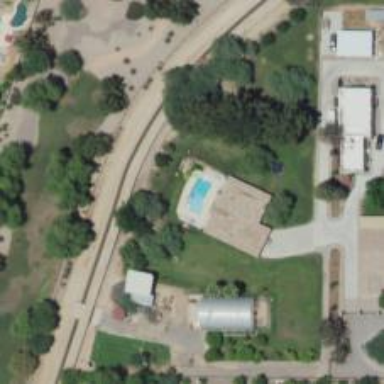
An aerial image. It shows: Outdoor swimming pool located in leisure land.